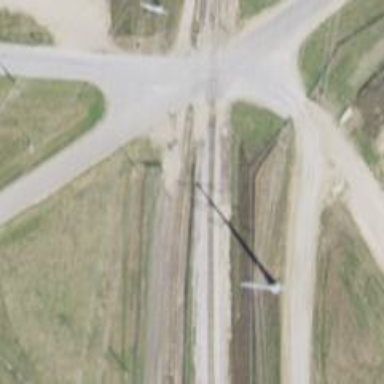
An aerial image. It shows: Railway spur service.